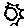
Label: sun